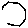
Label: hexagon